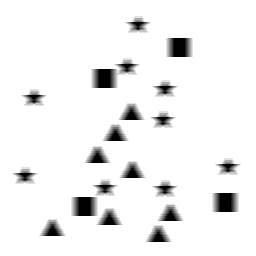
Squares: 4
Triangles: 8
Stars: 9
Total shapes: 21